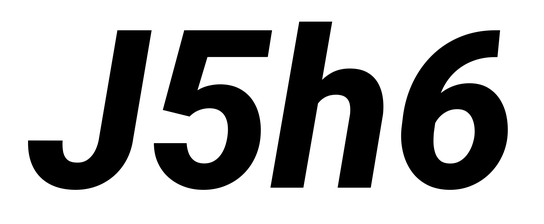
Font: Roboto-Italic_ExtraBold_Italic